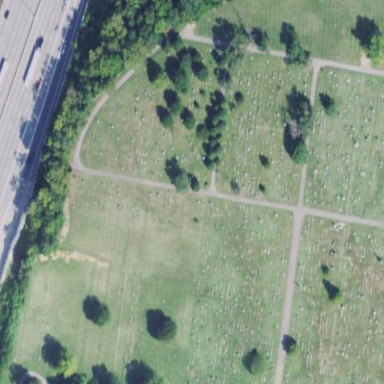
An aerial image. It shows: Cemetery.